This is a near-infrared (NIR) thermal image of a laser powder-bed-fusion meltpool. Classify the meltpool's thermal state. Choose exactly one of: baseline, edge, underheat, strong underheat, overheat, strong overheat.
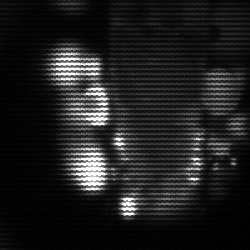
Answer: strong underheat